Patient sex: M
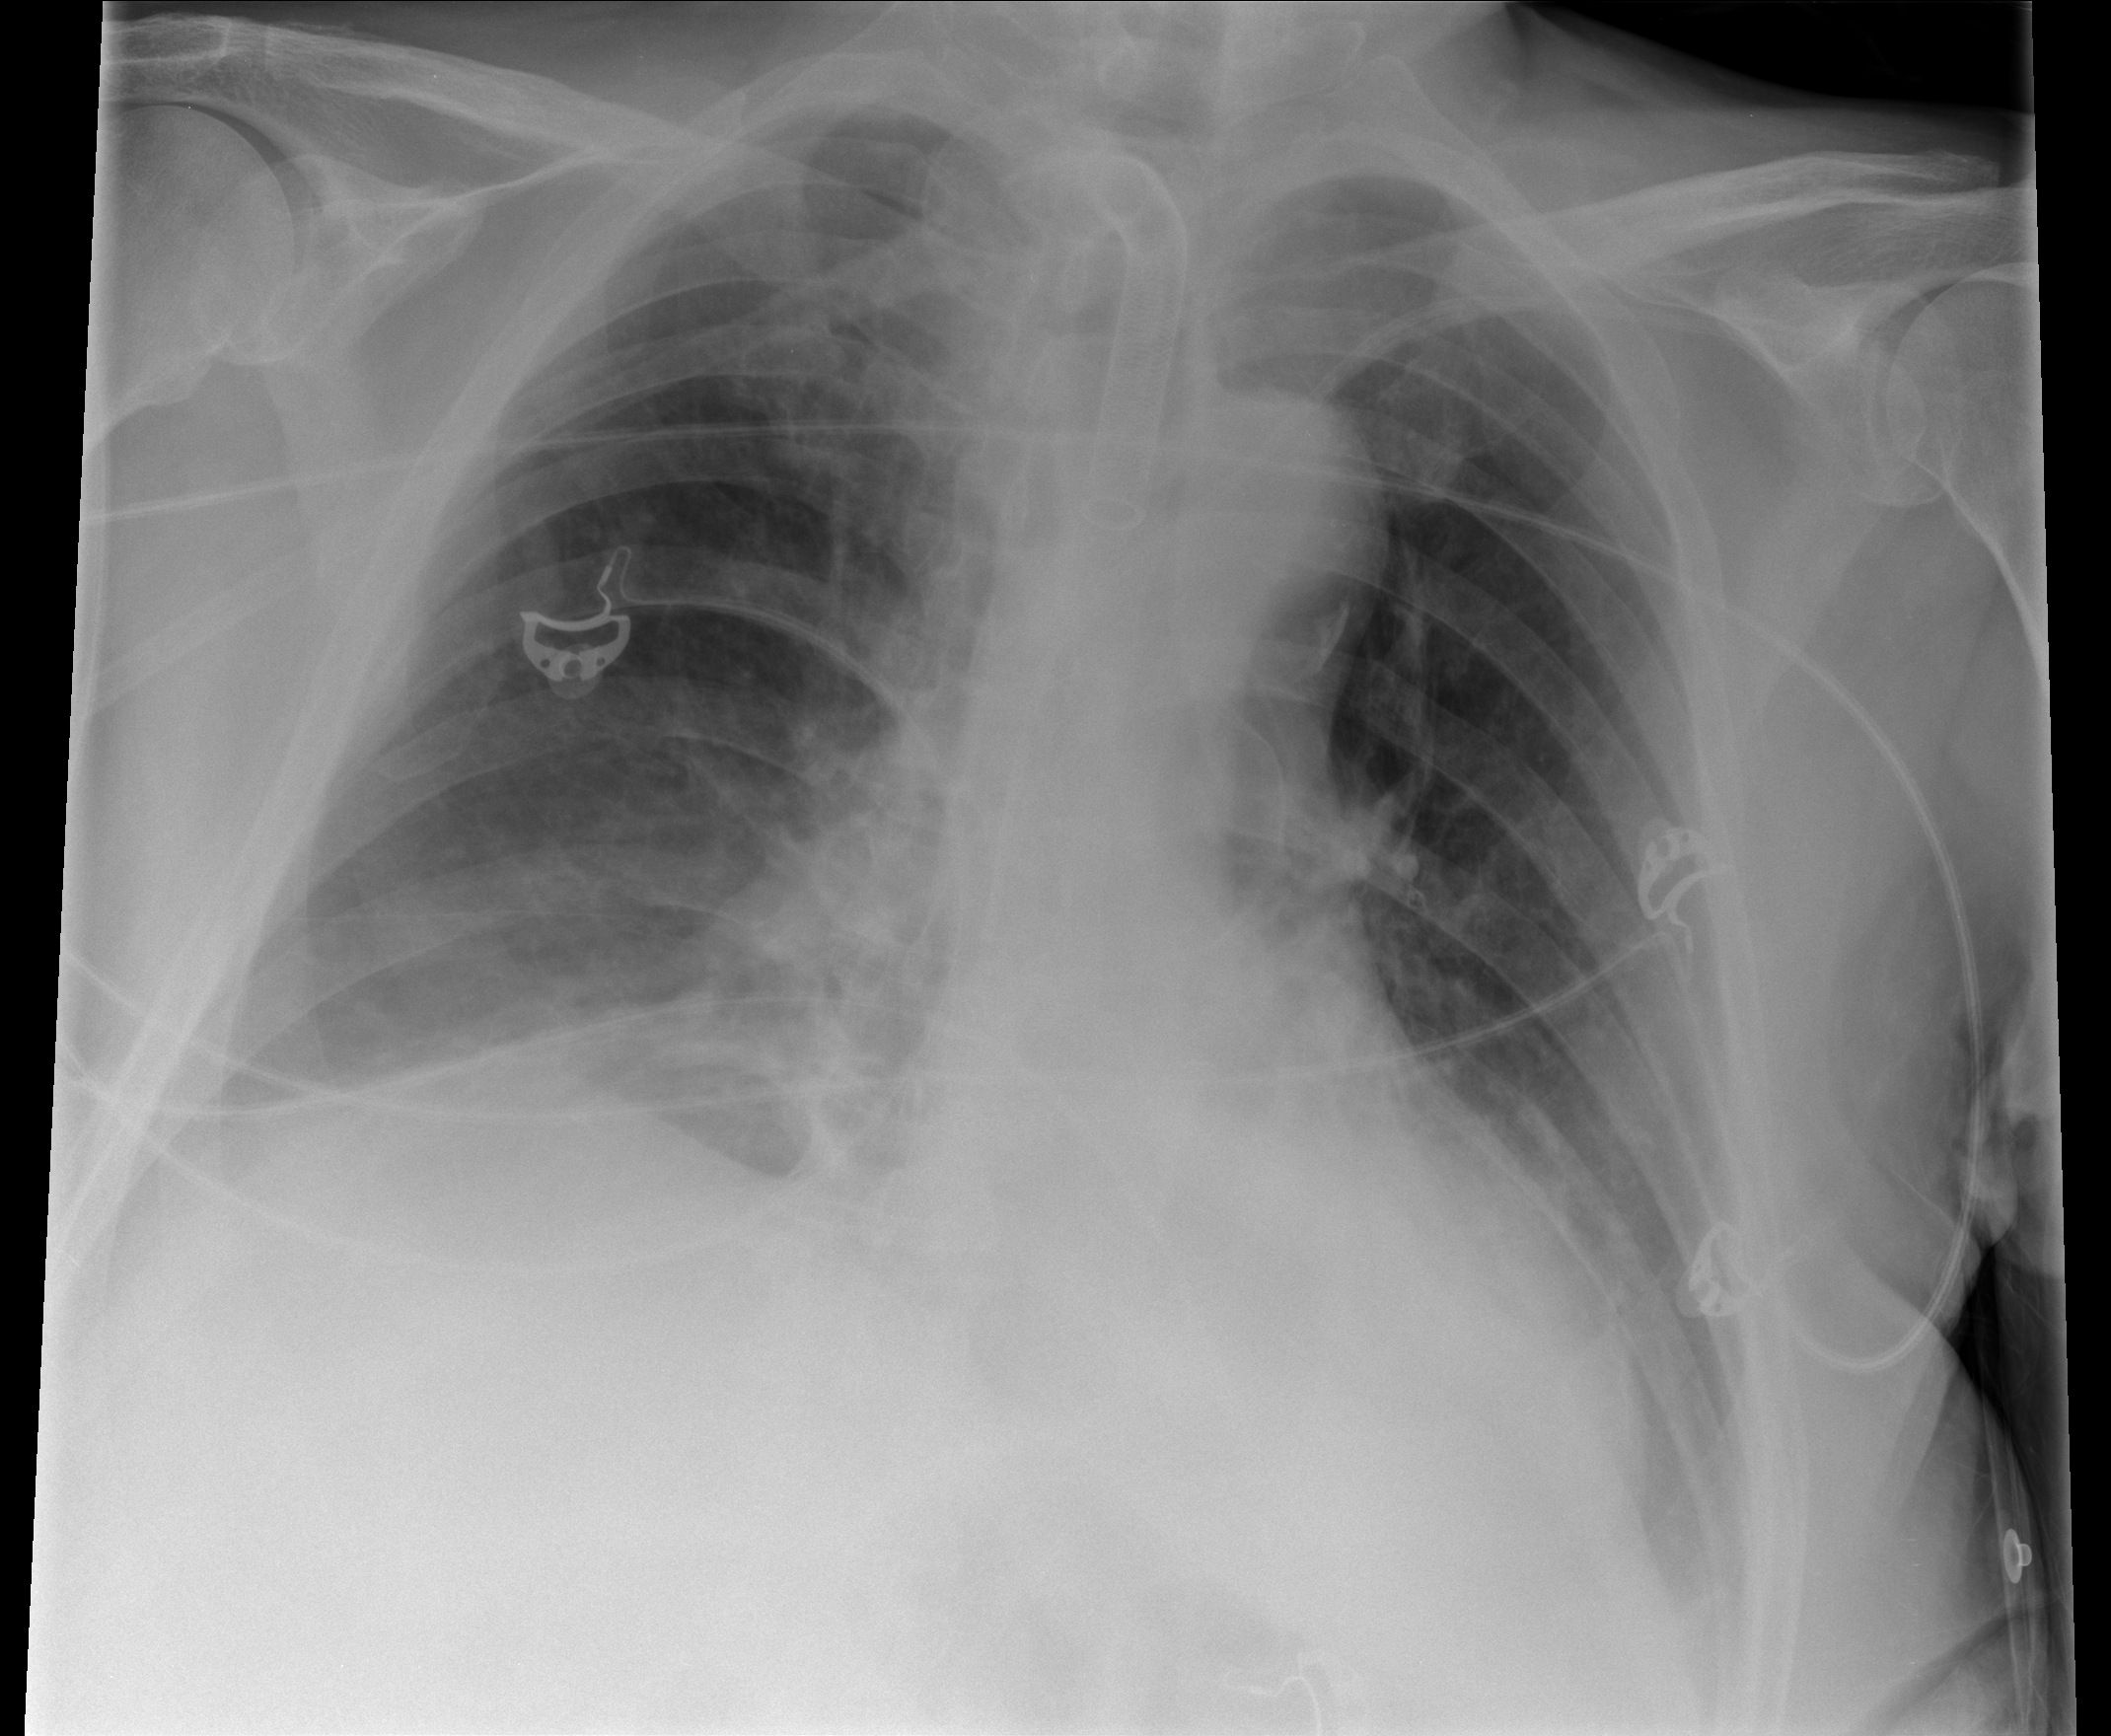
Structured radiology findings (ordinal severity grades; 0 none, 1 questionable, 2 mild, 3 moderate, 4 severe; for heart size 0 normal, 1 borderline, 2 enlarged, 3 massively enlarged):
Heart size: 0
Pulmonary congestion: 0
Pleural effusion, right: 2
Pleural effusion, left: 1
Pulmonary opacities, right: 2
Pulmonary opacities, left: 0
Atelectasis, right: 2
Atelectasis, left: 2